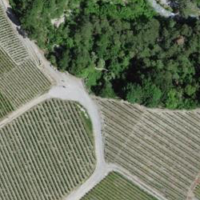
EUNIS habitat code: 40
Species observed at this site:
Hippocrepis emerus
Chelidonium majus